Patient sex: M
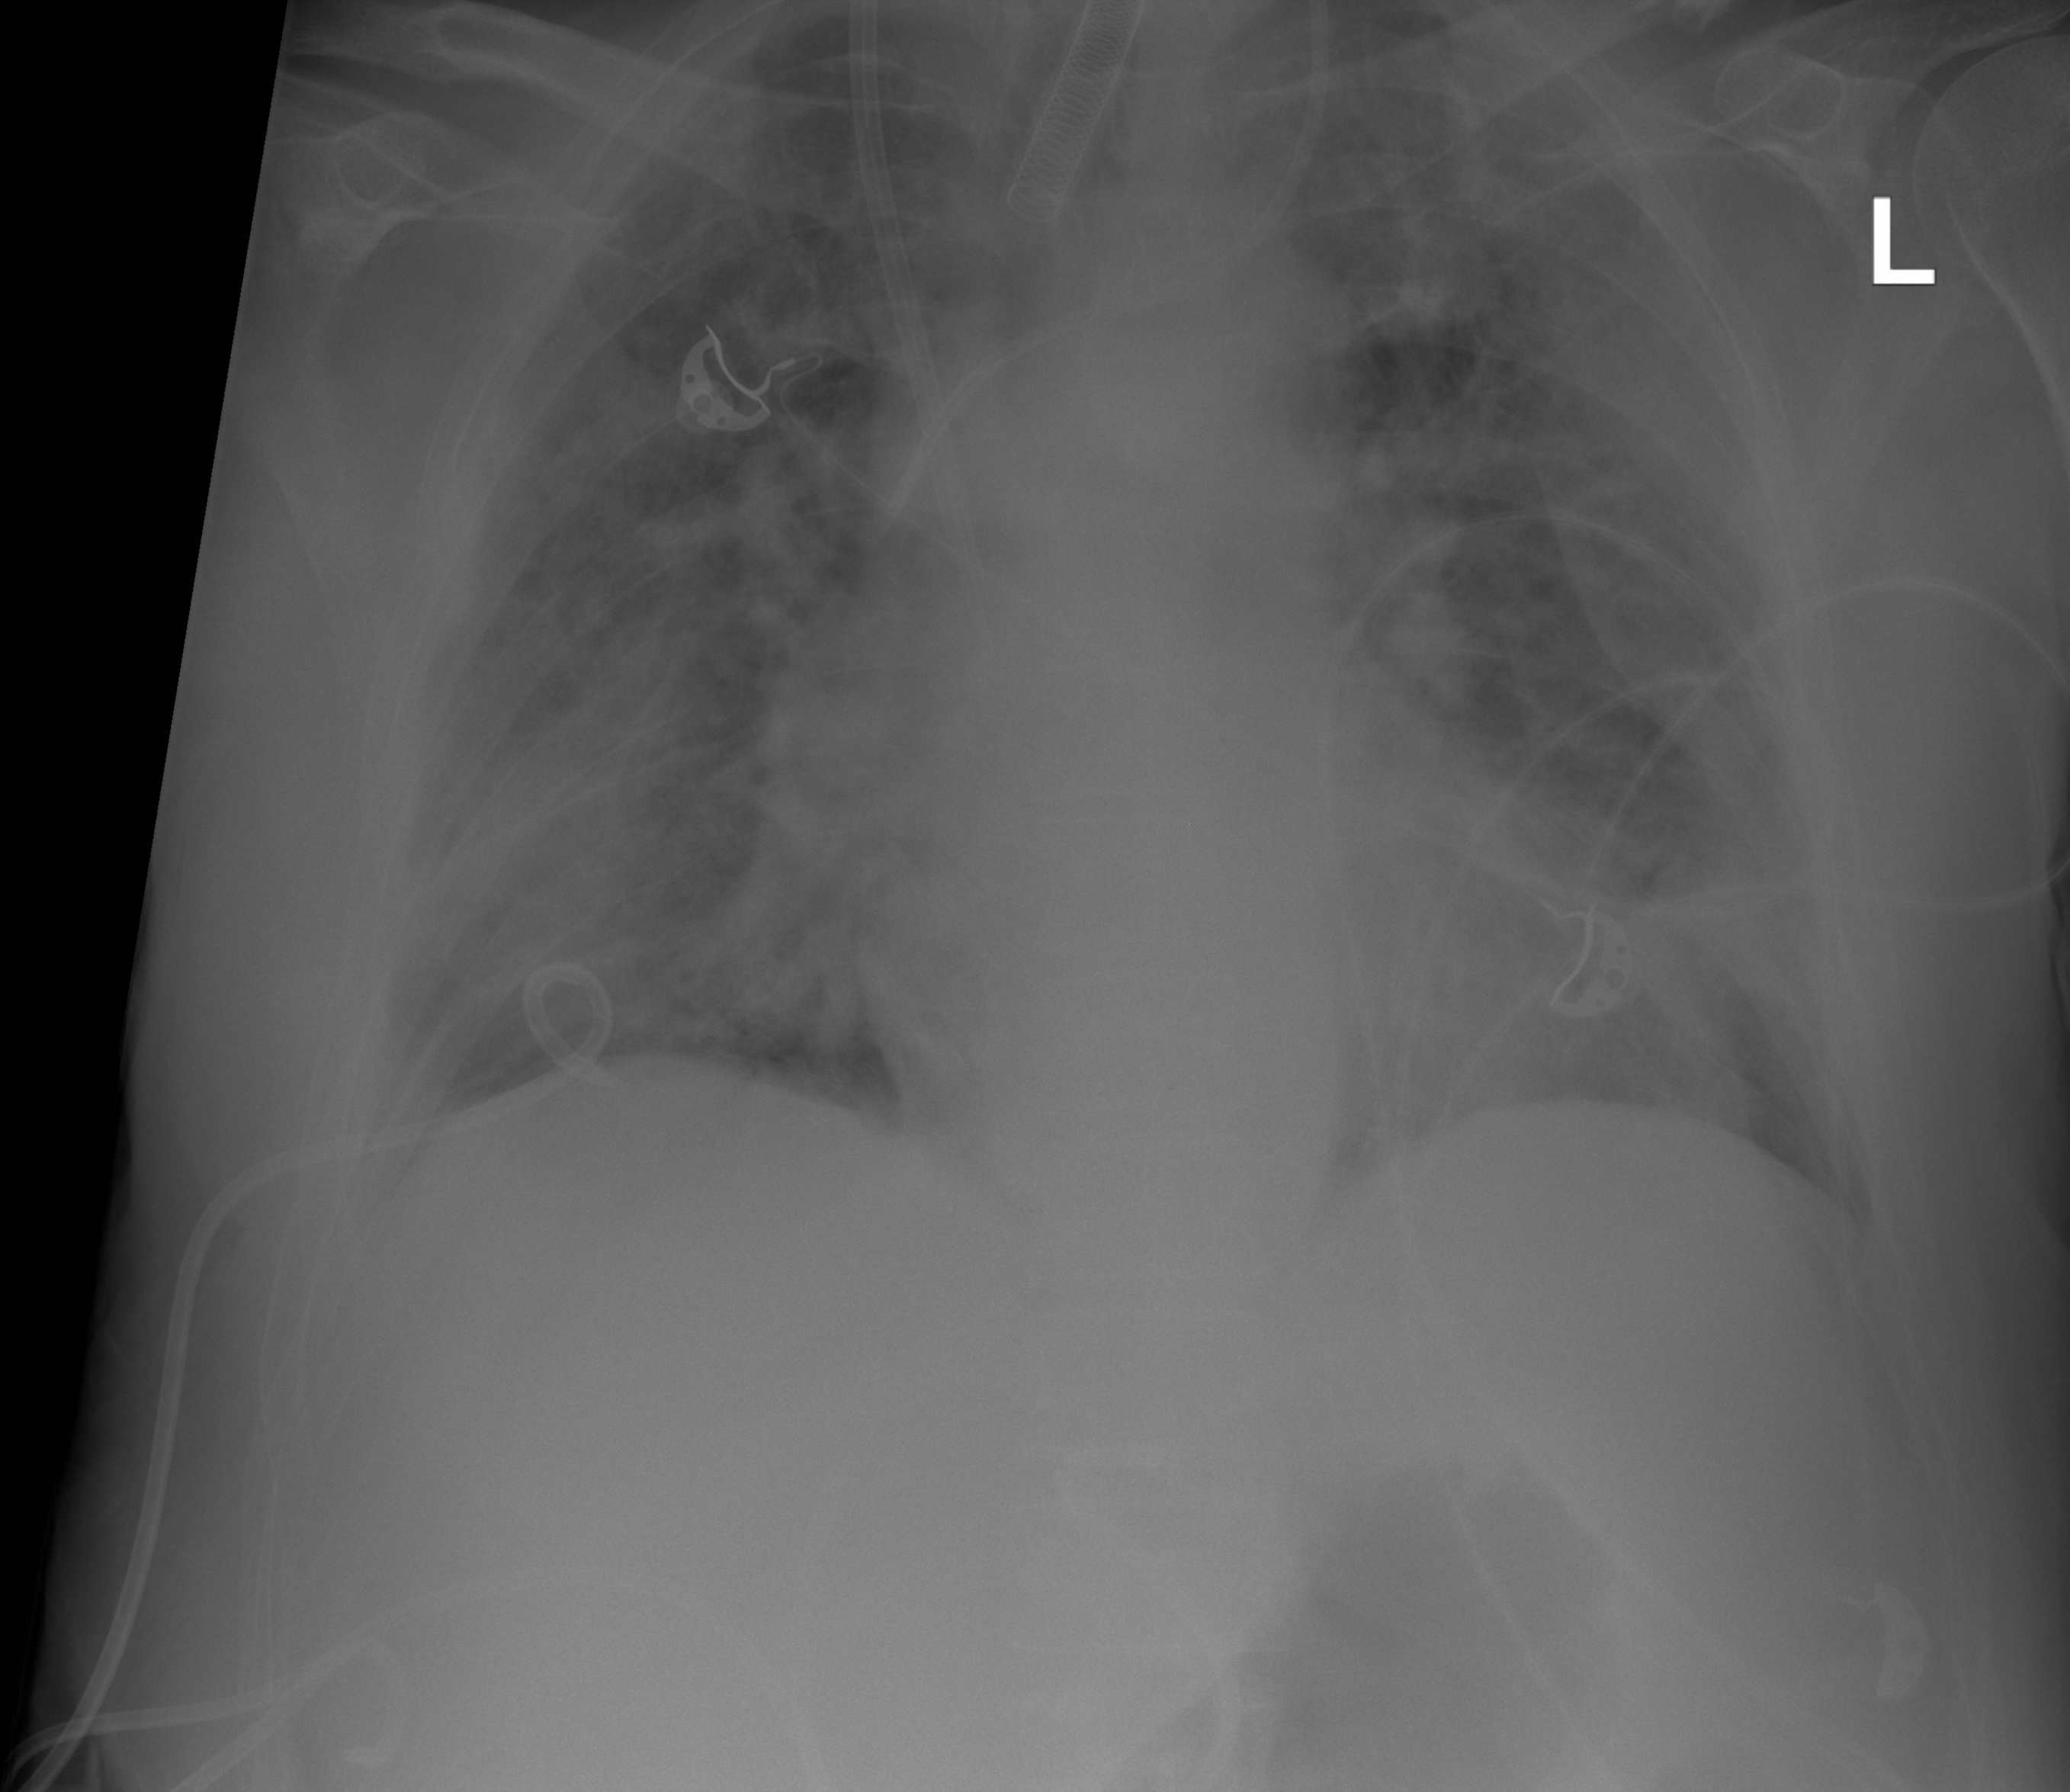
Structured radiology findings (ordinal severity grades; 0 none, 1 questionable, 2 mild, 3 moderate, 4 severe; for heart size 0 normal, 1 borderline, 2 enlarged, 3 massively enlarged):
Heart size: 2
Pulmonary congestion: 1
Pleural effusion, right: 0
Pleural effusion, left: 3
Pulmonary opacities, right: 3
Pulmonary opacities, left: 3
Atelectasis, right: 3
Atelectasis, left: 3